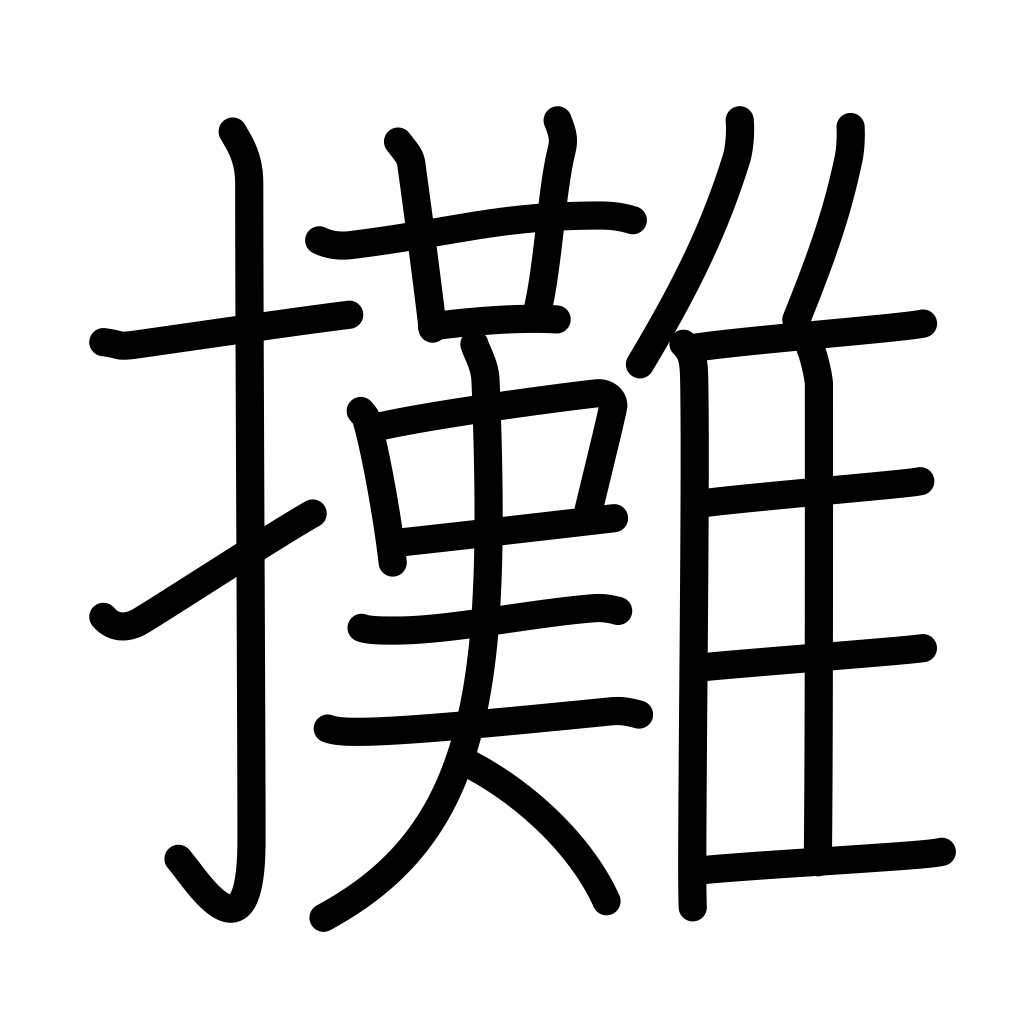
Meaning: open, broaden, apportion